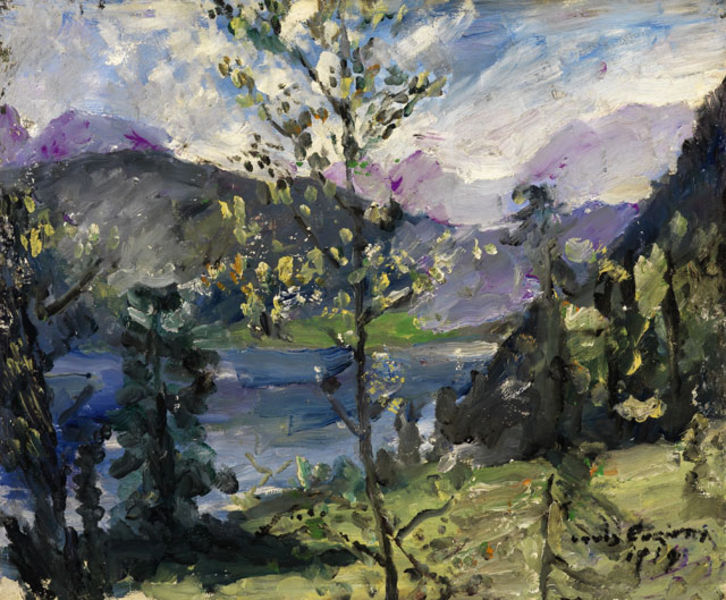
Titel: Landschaft am Walchensee
Künstler: Lovis Corinth
Standort: Karlsruhe
Institution: Staatliche Kunsthalle Karlsruhe
Schlagwörter: baum, berg, blau, blätter, felsen, gemälde, himmel, schatten, wasser, weiß, wolken, aquarell, bäume, cezanne, fluss, gelb, grob, grün, impressionismus, landschaft, see, teich, ufer, äste, blumen, bunt, grau, licht, mitte, orange, schwarz, blüten, gras, rasen, schnee, weg, wiese, expressionismus, malerei, steine, bild, signatur, öl, birke, dämmerung, horizont, hügel, natur, sonnenaufgang, stamm, strauch, weide, zweige, busch, büsche, pastos, pflanze, schön, wald, boot, schnell, bäumchen, farbig, japan, sommer, wellen, berge, farben, gebirge, gipfel, hang, bergkette, dunkelgrün, lila, sonnenuntergang, violett, landschaftsmalerei, berglandschaft, idylle, signiert, tannen, blue, oil, white, black, duktus, expressionism, gray, green, grey, painting, impressionistisch, flowers, picture, pink, plant, jahreszahl, frühling, abstrahiert, tusche, corinth, lovis, lovis corinth, alpen, wälder, lichtung, traum, schweiz, stich, tupfen, tanne, tupfer, liebermann, pinselduktus, flecken, flower, ländlich, expressiv, cloud, clouds, sky, tree, laubbäume, hill, hills, lake, landscape, mountain, mountains, nature, sea, water, nadelbäume, trees, fichten, pinselstriche, grass, river, stream, bushes, plants, view, impressionism, purple, shadow, kleckse, frün, getupft, waser, bergsee, expression, seelandschaft, violet, bergen, spring, leaves, postimpressionismus, colors, colours, signature, pastel, viollet, flüchtig, bush, impressionist, leaf, pale, impressionen, louis, canvas, paint, walchensee, gemäld, pastoser farbauftrag, spontan, viollett, lfarbig, 1934, wolknen, bue, oils, 1919, wn, autograph, ergemälde, oilpaint, wiedse, brunches, 191, tupgen, impressionis, glättscher, glättschersee, 산, 풀, 구름, 화려한, 나무, 호수, 숲, 자연, 꽃, 푸르른, öo